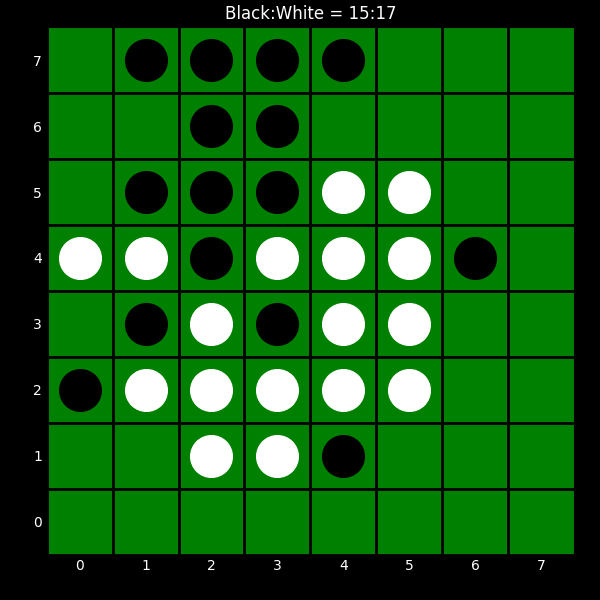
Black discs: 15
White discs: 17